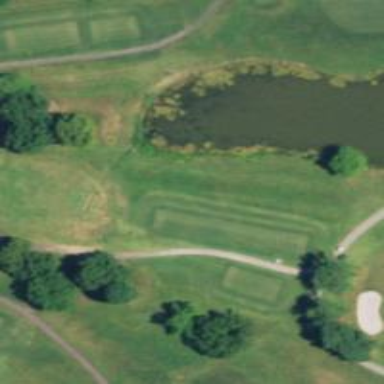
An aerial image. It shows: Path for both road and golf.